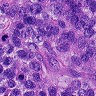
Metastatic tissue present: yes